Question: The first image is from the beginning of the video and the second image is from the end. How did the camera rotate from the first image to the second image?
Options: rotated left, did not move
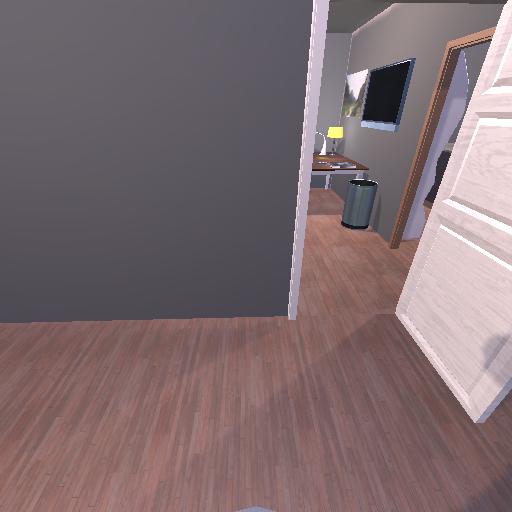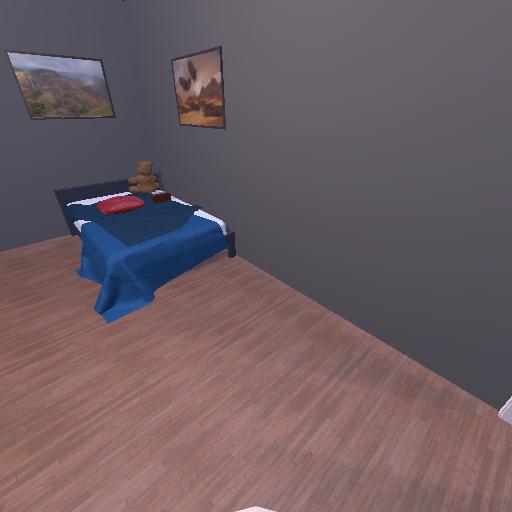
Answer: rotated left